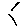
Label: line